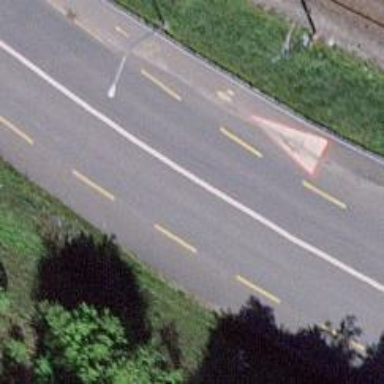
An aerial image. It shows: Primary highway with asphalt surface and designated lane for cyclists.